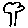
Label: tree